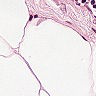
Metastatic tissue present: no